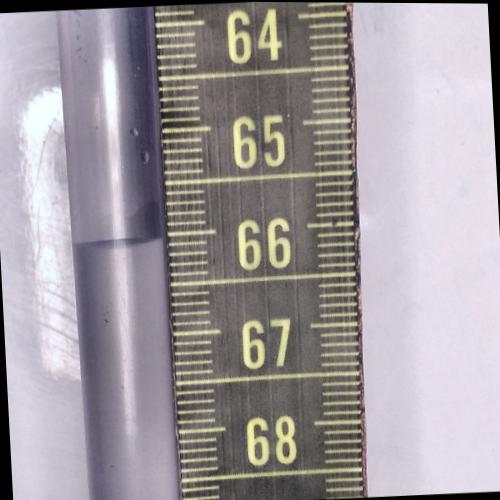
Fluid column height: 66.0 cm